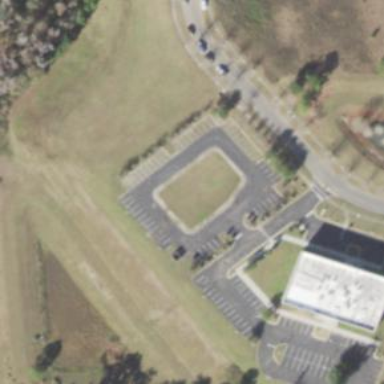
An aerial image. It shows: Paved parking area.